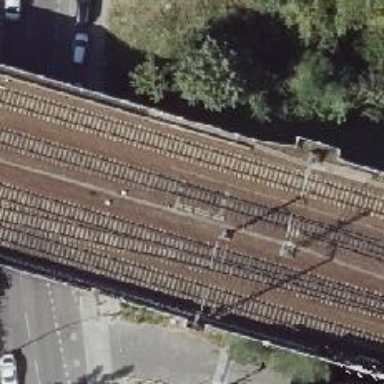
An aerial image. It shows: Railway switch with the turnout pointing to the right.